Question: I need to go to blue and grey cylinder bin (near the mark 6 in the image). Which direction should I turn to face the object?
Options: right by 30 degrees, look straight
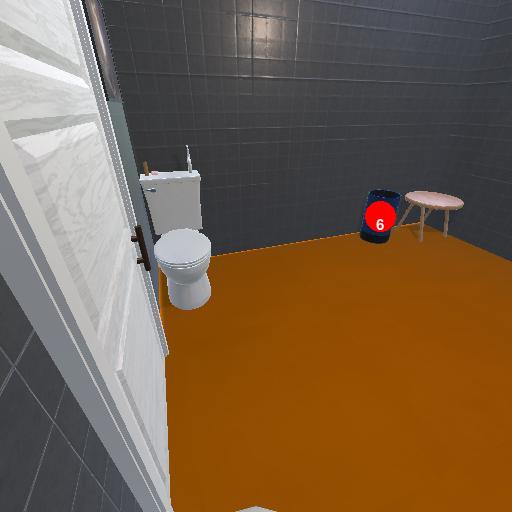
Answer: right by 30 degrees